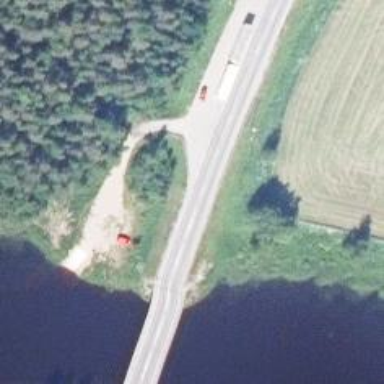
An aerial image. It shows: Rest area on the road.